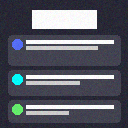
Screen state: on